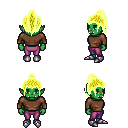
a pixel art fantasy rpg character, female body template, orc, green skin, brown long-sleeve shirt, magenta pants, gold long topknot hairstyle, metal boots, four views (front, back, left, right), 2x2 character sprite sheet, small pixel art, hard edges, no anti-aliasing